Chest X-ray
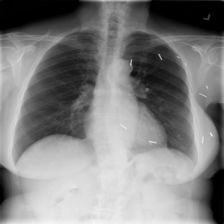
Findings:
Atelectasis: negative
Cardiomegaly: negative
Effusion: negative
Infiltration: negative
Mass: negative
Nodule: negative
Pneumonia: negative
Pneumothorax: negative
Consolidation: negative
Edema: negative
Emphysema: negative
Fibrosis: negative
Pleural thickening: negative
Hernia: negative